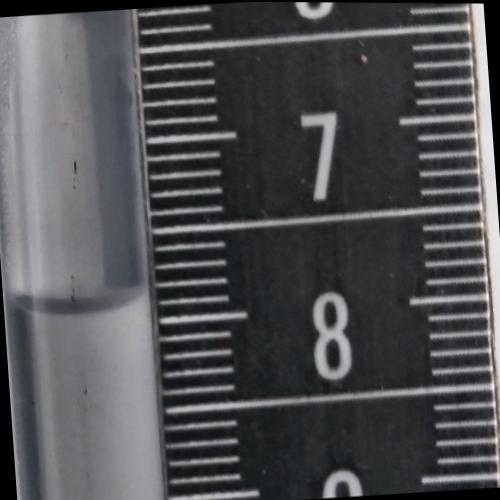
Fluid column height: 7.9 cm